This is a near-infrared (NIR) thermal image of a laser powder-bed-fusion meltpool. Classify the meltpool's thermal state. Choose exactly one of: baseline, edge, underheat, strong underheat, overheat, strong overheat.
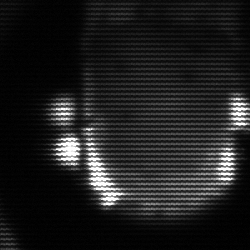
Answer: baseline